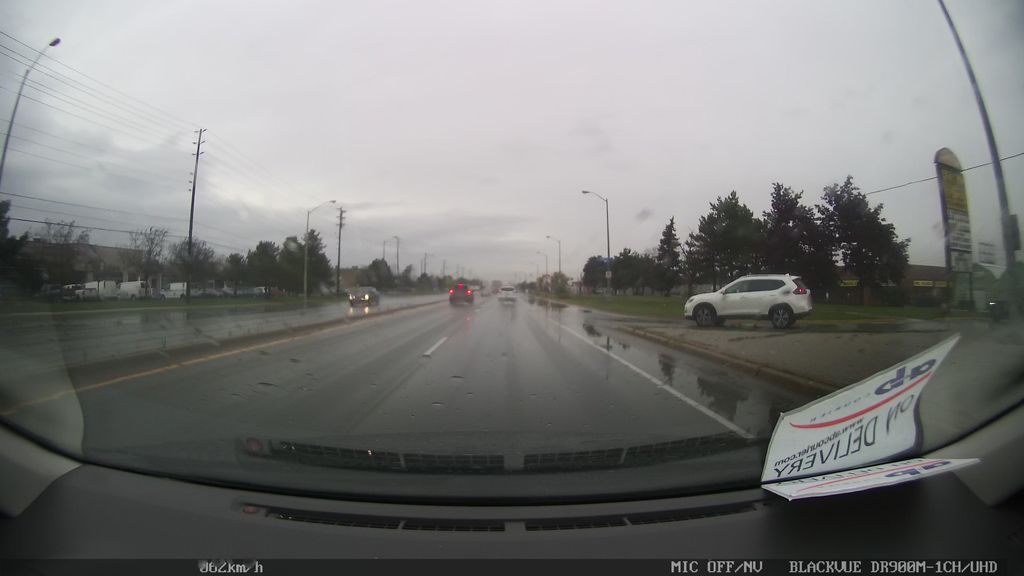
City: toronto